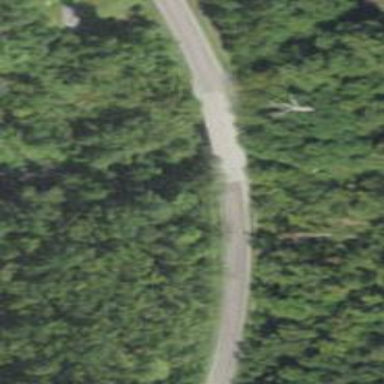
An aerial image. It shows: Tertiary road with bridge.